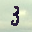
Label: 3